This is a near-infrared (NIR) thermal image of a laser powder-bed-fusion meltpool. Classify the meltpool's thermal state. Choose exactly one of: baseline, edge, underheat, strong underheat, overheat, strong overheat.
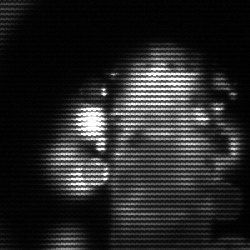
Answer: strong underheat